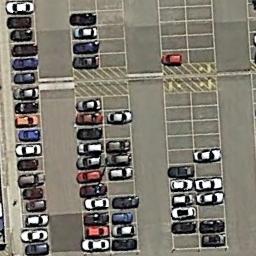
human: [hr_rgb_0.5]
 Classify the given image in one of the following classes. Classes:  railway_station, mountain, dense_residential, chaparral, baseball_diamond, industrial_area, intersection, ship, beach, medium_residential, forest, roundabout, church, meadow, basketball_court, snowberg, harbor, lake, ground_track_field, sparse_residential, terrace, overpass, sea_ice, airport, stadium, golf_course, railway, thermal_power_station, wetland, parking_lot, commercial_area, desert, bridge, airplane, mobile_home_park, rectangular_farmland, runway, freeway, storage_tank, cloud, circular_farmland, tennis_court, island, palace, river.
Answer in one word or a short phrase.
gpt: parking_lot